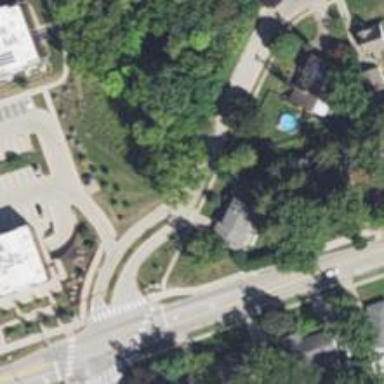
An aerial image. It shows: Residential road with sidewalk on the left.